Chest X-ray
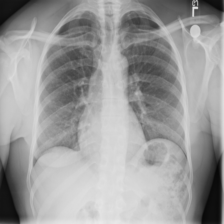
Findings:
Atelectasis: negative
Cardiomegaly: negative
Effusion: negative
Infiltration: negative
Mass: negative
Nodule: negative
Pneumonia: negative
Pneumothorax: negative
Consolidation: negative
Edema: negative
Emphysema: negative
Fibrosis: negative
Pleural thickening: negative
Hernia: negative